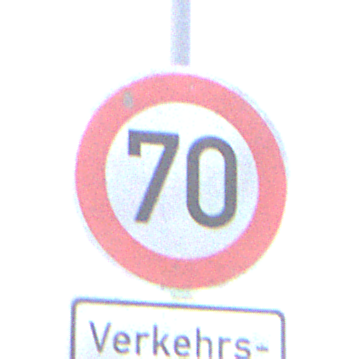
Verkehrszeichen: Geschwindigkeit70
Zusatzzeichen unten: HinweisGeaenderteVorfahrtVerkehrsfuehrungVerkehrsregelung2
Umgebung: Outdoor, Suburban
Tageszeit: MorningAfternoon
Wetter: PartlyCloudy
Licht: Natural
Jahreszeit: NotSpecified
Kontrast: HighContrast